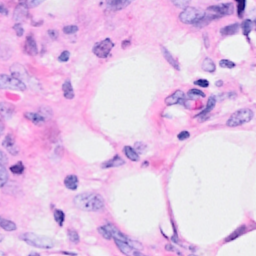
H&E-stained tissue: Breast